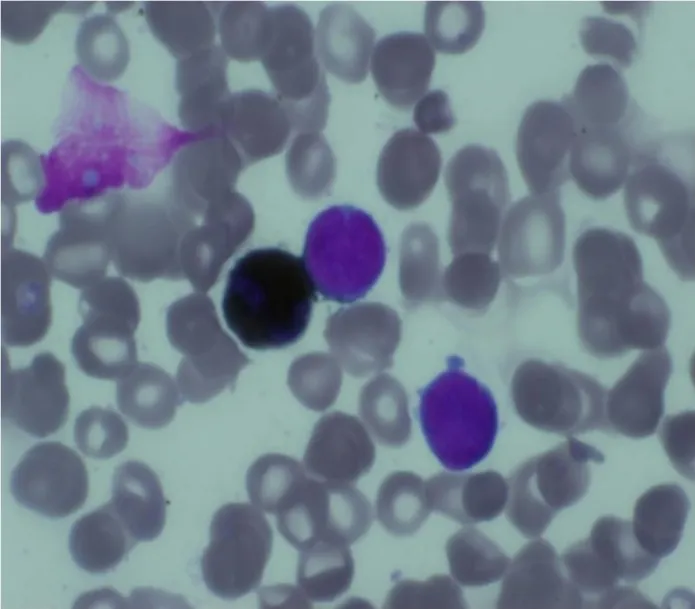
Myeloperoxidase x 1000. Blasts are myeloperoxidase negative.
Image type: pathology (giemsa)